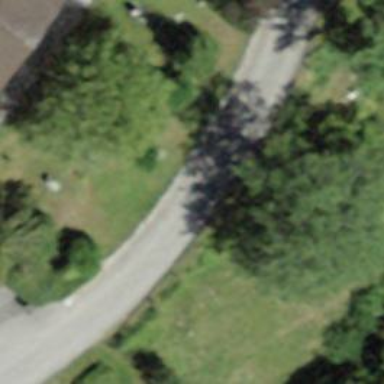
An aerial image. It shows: Smooth asphalt road in residential area.